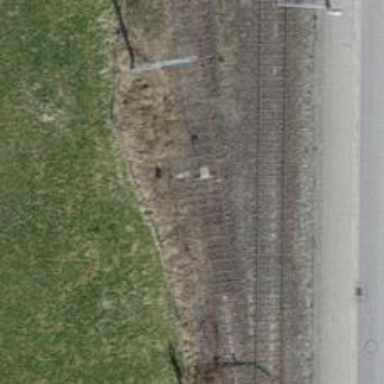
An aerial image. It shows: Disused railway spur with single track.